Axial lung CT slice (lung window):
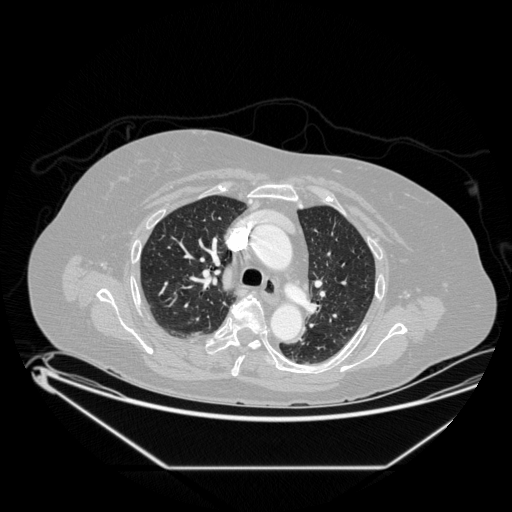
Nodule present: no